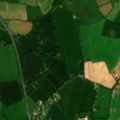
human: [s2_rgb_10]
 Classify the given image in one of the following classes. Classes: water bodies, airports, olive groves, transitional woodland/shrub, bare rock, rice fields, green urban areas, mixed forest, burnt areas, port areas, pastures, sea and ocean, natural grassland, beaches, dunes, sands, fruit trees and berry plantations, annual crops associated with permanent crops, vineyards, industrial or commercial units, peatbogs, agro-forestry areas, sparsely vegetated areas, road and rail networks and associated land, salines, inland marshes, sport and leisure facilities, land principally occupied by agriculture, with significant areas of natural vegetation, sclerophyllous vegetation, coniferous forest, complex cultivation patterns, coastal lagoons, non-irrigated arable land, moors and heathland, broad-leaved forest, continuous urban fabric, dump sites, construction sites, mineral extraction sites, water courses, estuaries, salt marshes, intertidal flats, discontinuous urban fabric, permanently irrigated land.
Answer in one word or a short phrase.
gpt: non-irrigated arable land, pastures